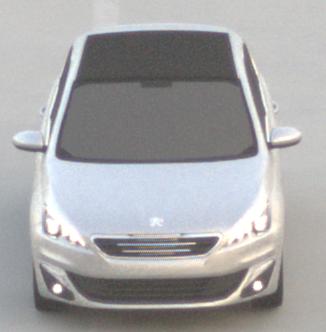
Make: Peugeot
Model: 308 VTi 82
Detailed model: 308 (II)
Model produced from: 2013/09
Model produced until: 2014/11
Doors: 5
Color: white
Road condition: dry road
Daytime: sunrise or sunset
Contrast: low contrast